Field crop: maize
Growth stage: 1
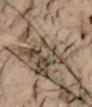
Species: lolium